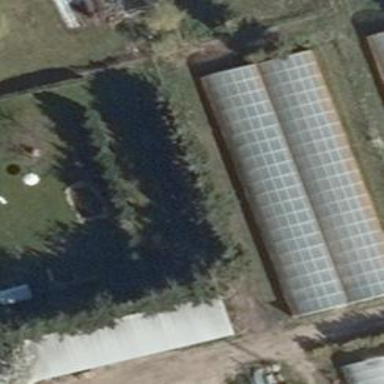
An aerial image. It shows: Greenhouse.